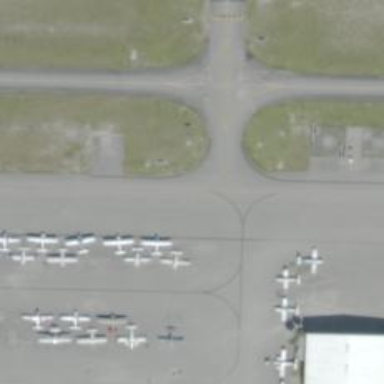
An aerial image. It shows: View of taxiway at the airport.